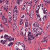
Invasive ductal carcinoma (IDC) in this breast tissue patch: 1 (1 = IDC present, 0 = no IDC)